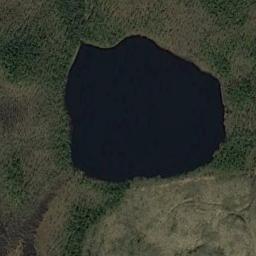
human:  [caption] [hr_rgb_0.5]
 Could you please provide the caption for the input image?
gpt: There are many trees around the lake .

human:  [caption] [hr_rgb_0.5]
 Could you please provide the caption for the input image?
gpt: There are green Spaces and paths beside the lake in the picture .

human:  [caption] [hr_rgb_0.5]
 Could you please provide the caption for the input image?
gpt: There is an almost circular blue lake on the ground with green vegetation .

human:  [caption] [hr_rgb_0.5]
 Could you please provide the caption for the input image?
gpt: The lake lies in a sparse forest and the water is dark blue .

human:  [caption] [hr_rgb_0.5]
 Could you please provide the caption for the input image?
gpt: There are green trees and brown bare land around the lake .